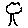
Label: tree